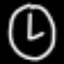
Label: clock